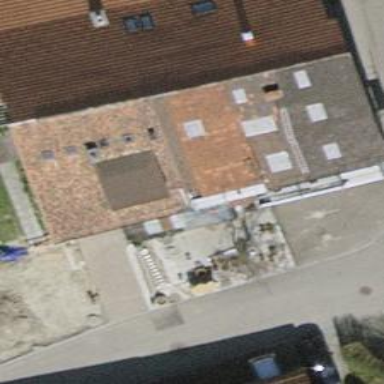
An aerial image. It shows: Building with tiled roof.